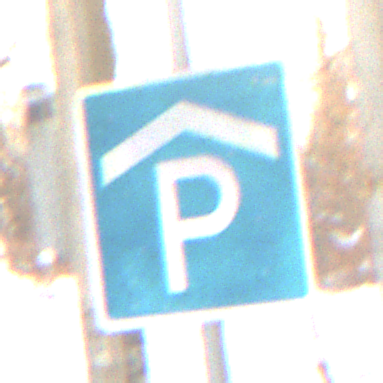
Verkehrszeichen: Parkhaus
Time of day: MorningAfternoon
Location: Roofed (Suburban)
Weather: PartlyCloudy
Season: Winter
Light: Natural